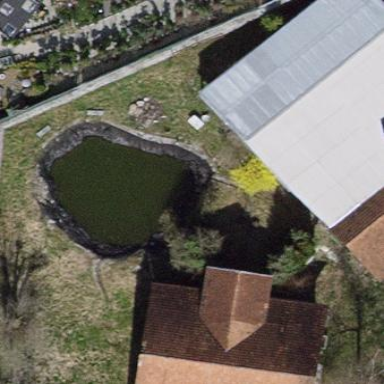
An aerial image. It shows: Peaceful pond surrounded by nature.